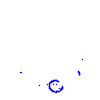
Particle: proton